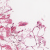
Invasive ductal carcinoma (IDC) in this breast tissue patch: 0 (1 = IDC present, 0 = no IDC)